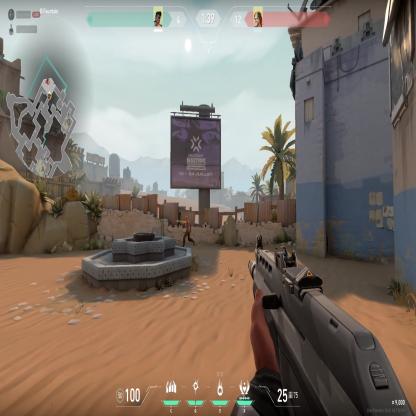
Label: enemy